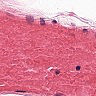
Metastatic tissue present: no